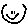
Label: smiley face